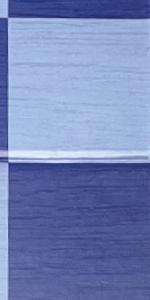
Label: Empty